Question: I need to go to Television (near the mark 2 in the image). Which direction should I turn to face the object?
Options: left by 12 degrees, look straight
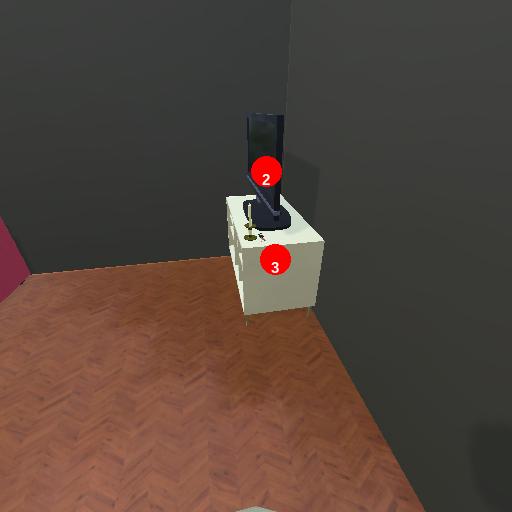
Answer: left by 12 degrees